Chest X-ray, PA view. Patient: 44 years old, sex M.
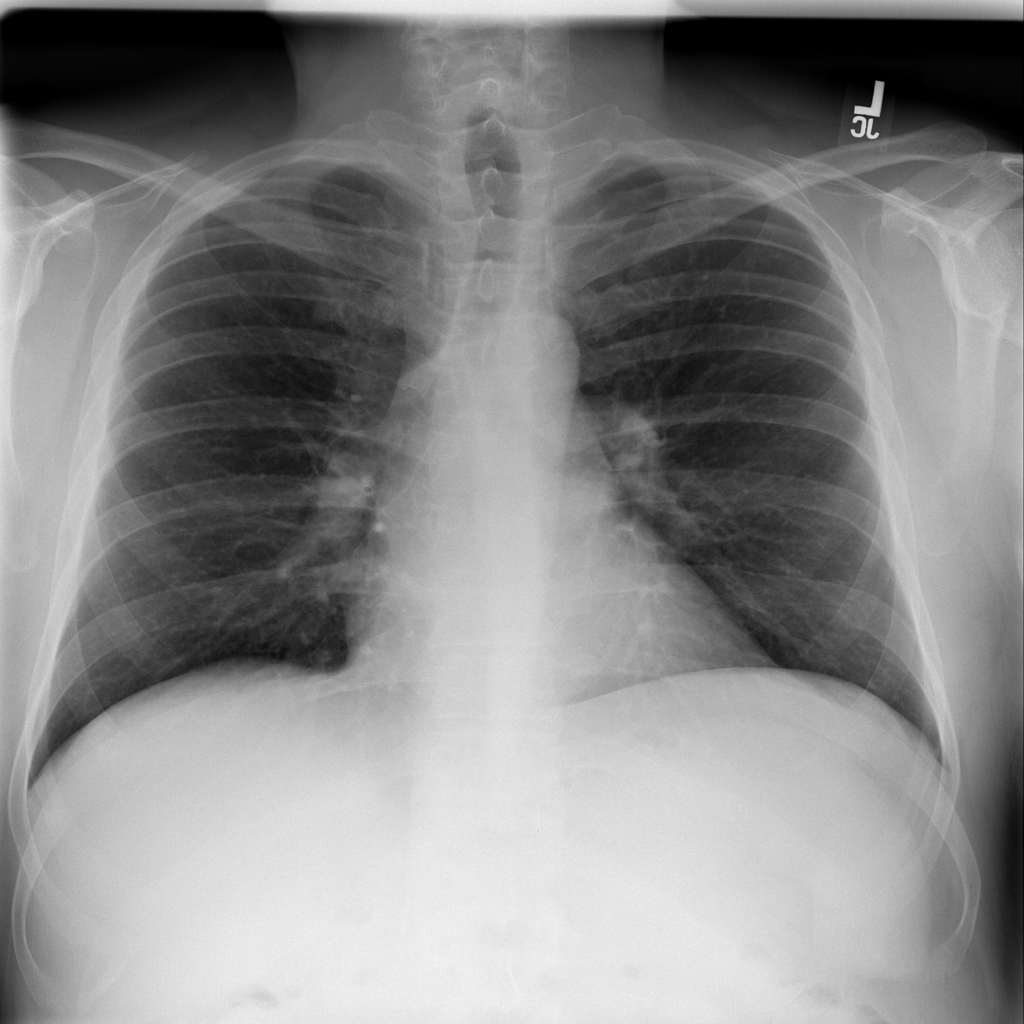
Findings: No Finding